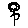
Label: flower